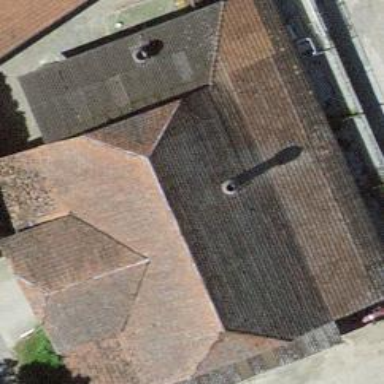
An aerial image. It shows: Rural barn.